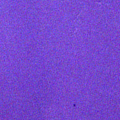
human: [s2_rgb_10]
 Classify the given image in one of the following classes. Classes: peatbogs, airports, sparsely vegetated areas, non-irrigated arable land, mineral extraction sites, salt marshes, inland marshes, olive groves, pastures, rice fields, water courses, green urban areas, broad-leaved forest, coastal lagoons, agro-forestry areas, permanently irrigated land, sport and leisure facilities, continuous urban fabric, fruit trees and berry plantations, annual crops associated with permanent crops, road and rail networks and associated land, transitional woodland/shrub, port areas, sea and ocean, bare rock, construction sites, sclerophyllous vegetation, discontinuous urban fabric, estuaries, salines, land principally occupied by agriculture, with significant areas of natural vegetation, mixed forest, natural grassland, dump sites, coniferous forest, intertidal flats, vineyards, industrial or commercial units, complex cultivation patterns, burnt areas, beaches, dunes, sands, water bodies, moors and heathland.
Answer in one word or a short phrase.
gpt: water bodies